Question: I am inserting <URL> works fine on ICS and Jelly Bean, but I am noticing a weird marker when running the code on Gingerbread as shown in this screenshot:

Here is the code I used to reproduce this issue:
'''
public class MyActivity extends Activity {
@Override
public void onCreate(Bundle savedInstanceState) {
super.onCreate(savedInstanceState);
final TextView view = new TextView(this);
view.setText("text text");
setContentView(view);
}
}
'''
Any ideas on why this invisible character is shown and how to hide it?
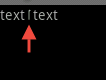
Answer: Probably that character is not supported by the System's font of Gingerbread. You can use a on your View, e.g. the Roboto font, which is used by Android 4.0 and higher.
Roboto can be downloaded from here: <URL>